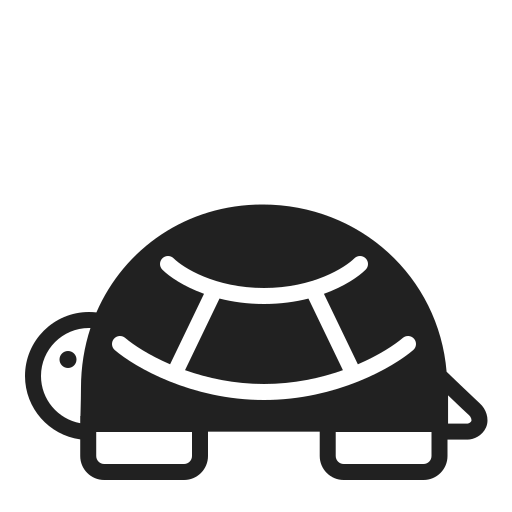
turtle high contrast